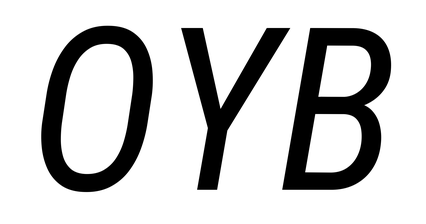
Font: Roboto-Italic_Condensed_Italic